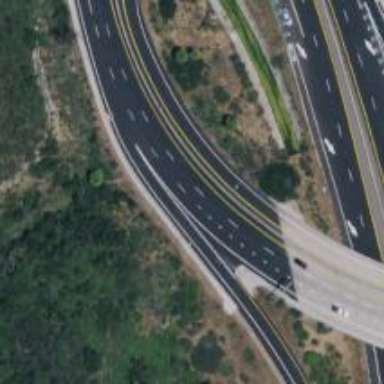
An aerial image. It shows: Asphalt trunk link road.